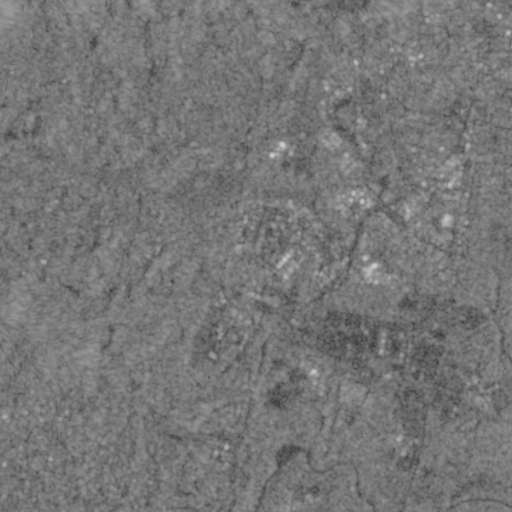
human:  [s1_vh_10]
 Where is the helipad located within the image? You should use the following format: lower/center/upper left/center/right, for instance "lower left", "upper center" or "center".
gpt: The helipad is located in the center right of the image.
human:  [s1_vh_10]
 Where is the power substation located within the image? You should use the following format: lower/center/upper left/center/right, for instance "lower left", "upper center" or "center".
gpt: The power substation is located in the upper right of the image.
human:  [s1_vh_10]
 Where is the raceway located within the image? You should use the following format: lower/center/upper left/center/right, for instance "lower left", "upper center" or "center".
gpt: The raceway is located in the center right of the image.
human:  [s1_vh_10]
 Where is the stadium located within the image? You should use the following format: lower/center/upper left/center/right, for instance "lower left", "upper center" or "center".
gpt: The stadium is located in the lower right of the image.
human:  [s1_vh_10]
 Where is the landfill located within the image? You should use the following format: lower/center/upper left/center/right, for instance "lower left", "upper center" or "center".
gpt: There is no landfill in the image.

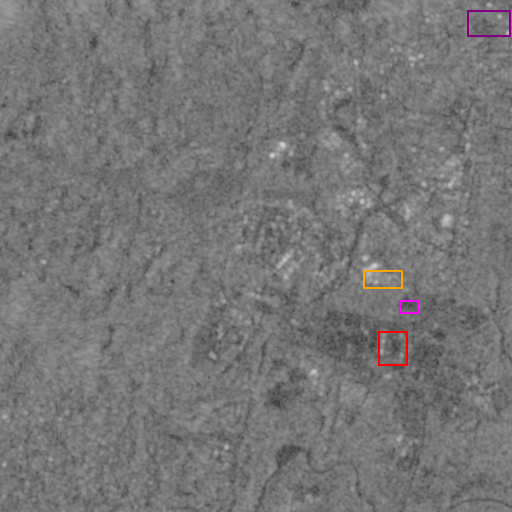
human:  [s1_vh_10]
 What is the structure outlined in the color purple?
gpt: The structure outlined in purple is a park.
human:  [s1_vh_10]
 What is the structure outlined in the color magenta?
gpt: The structure outlined in magenta is a parking lot.
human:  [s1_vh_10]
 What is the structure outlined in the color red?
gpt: The structure outlined in red is a stadium.
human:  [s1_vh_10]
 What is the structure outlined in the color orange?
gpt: The structure outlined in orange is a building.
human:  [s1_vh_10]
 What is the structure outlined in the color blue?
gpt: There is no blue outline.